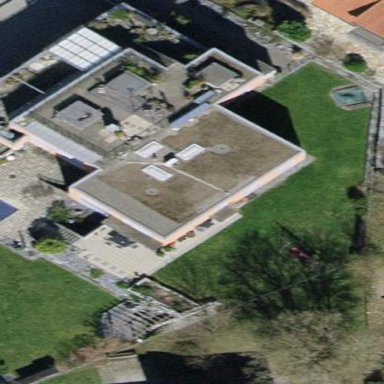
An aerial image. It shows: Building with apartments and flat roof.